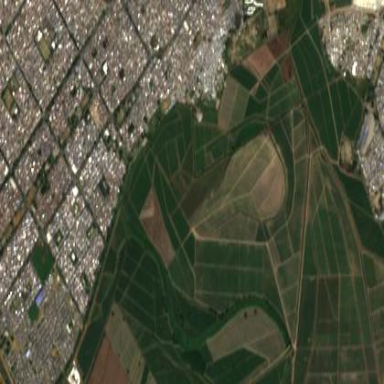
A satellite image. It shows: Farmland used for cultivating sugarcane.